Question: The jCountdown plugin has good effect.
<URL>
However by Inspecting the resources, it seems like the plugin is using css sprite animation to achieve the effect. wondering how difficult it would be to make it become
responsive/albe to view without seeing horizontal overflow-x scroll bar
on small dimensions that is < 485px.
I'll be using "slide" effect so below img is slide_black skin.
maybe can share some tips on customizing script / css / or photoshop the image to create diff dimensions to fit responsive.

using the width option is one option to do but I think the pitfall is that result would be blur especially for the day/hour/min/sec label picture text
'''
$("#timer").jCountdown({
timeText: tdate,
timeZone: 8,
style: "slide",
color: "black",
width: 225,
textGroupSpace: 15,
textSpace: 0,
reflection: !1,
reflectionOpacity: 10,
reflectionBlur: 0,
dayTextNumber: 2,
displayDay: !0,
displayHour: !0,
displayMinute: !0,
displaySecond: !0,
displayLabel: !0,
onFinish: function() {}
});
'''
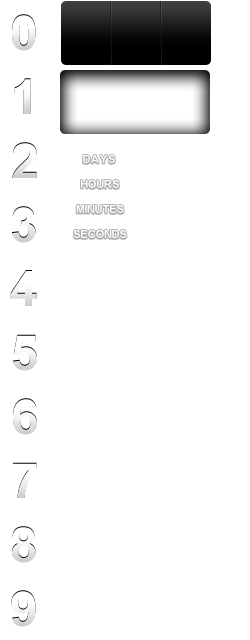
Answer: You can do this playing with 'transform:scale()' property, adding some jQuery to find the correct scale value and applying it. Exemple :
'''
var value = yourOwnRatioCalculDependingOnClosestResponsiveParent;
$('.jCountdownContainer').css({
"-moz-transform" : "scale("+value+")",
"-webkit-transform" : "scale("+value+")",
"-ms-transform" : "scale("+value+")",
"-o-transform" : "scale("+value+")",
"transform" : "scale("+value+")",
});
'''
As you can see inspecting this plugin, adding a css scale to '.jCountdownContainer' works fine (with Chrome Dev Tool for exemple).